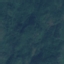
Label: Forest